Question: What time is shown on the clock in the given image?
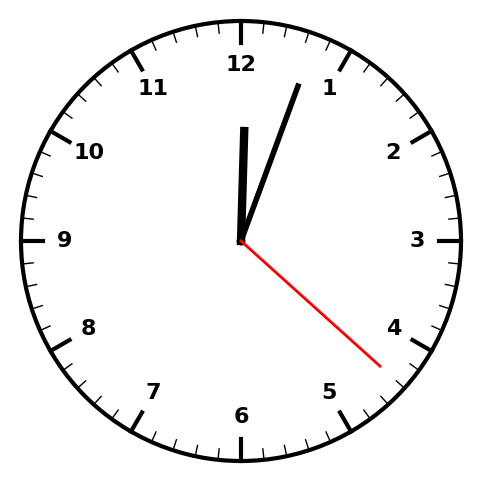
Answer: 12:03:22